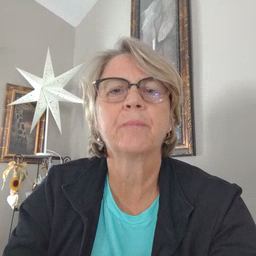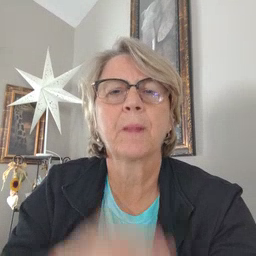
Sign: hot